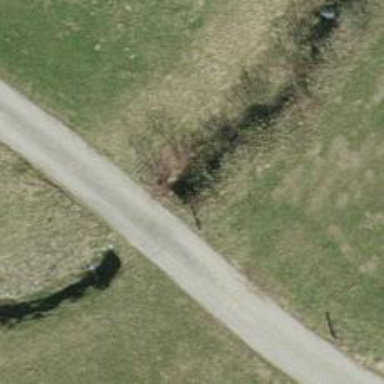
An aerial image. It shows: Tunnel.